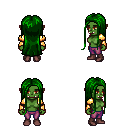
a pixel art fantasy rpg character, female body template, orc, green skin, gold arm armor, magenta pants, green extra-long hairstyle, maroon shoes, four views (front, back, left, right), 2x2 character sprite sheet, small pixel art, hard edges, no anti-aliasing